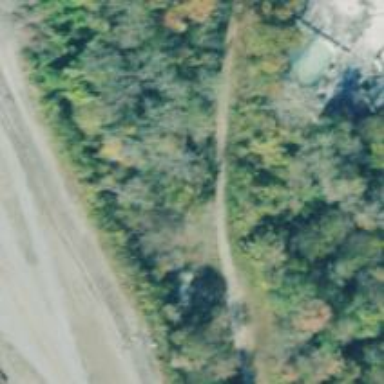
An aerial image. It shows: Abandoned spur railway.